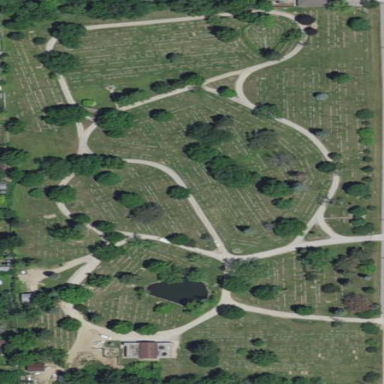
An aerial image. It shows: Cemetery.